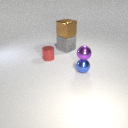
large gray rubber cube behind small red metal cylinder